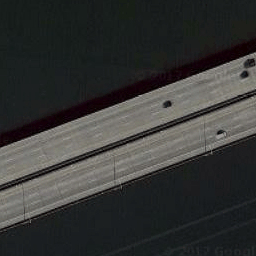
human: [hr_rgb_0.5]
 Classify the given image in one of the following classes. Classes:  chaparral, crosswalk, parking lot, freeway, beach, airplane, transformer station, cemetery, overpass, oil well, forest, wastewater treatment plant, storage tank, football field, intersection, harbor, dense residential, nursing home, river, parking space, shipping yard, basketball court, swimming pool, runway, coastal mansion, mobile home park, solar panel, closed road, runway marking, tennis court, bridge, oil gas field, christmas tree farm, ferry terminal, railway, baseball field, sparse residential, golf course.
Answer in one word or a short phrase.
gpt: bridge